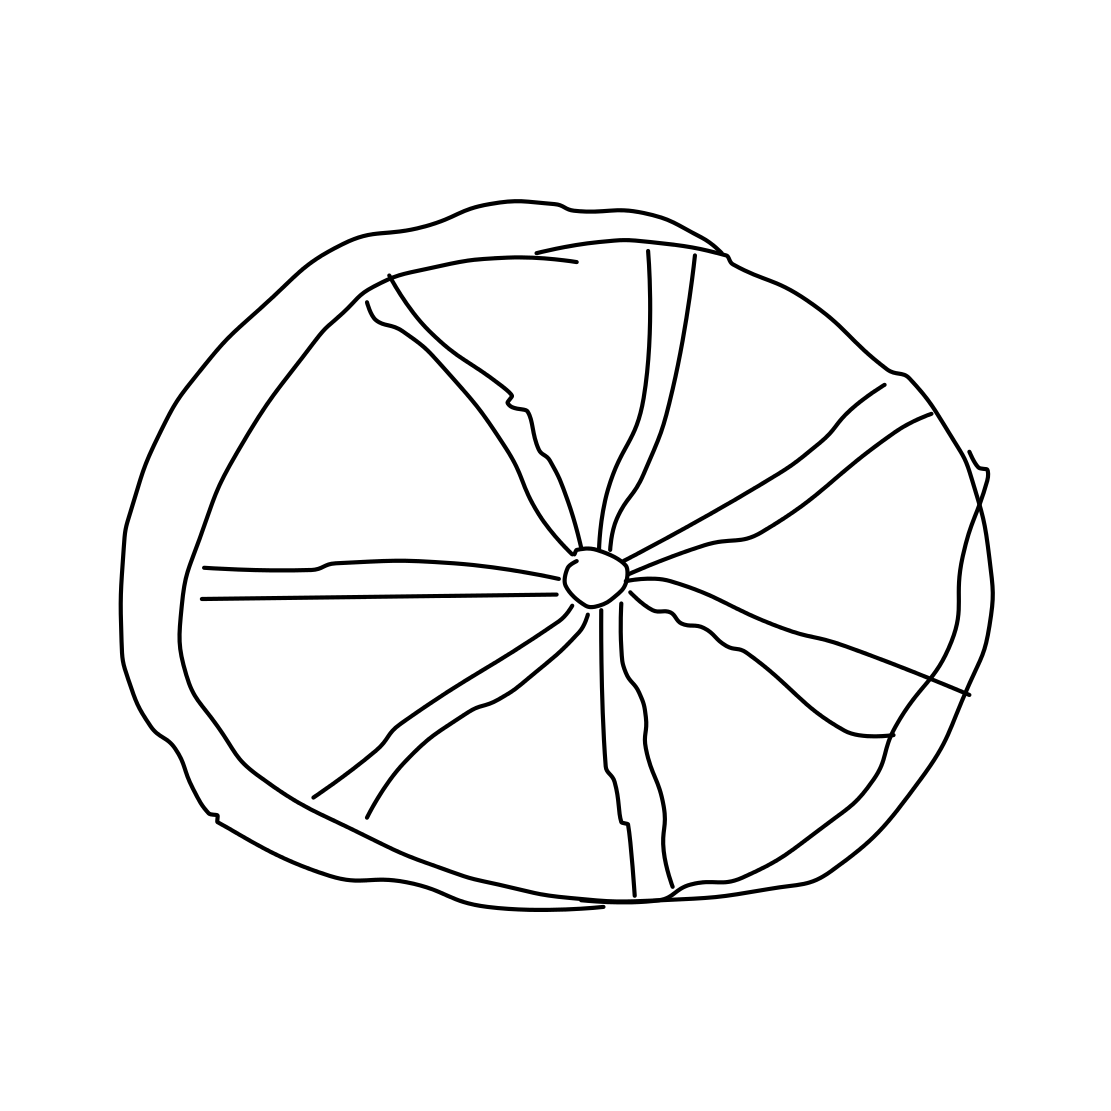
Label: wheel